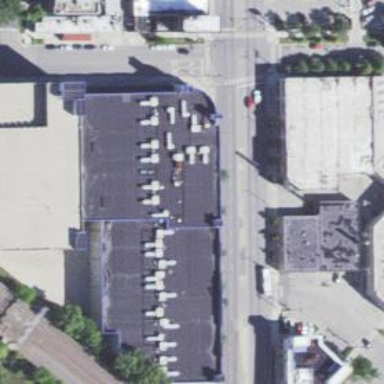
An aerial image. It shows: Retail building that includes cinema.